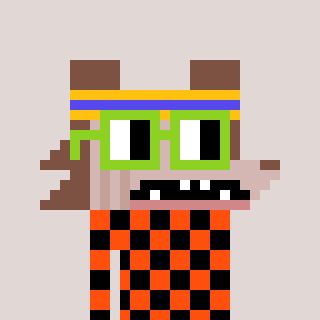
a pixel art character with square light green glasses, a werewolf-shaped head and a orange-colored body on a warm background